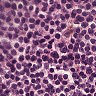
Metastatic tissue present: no